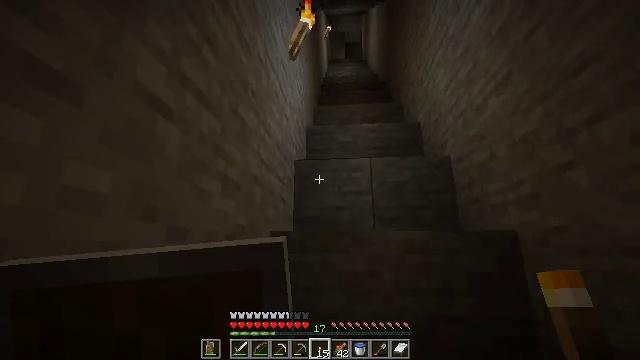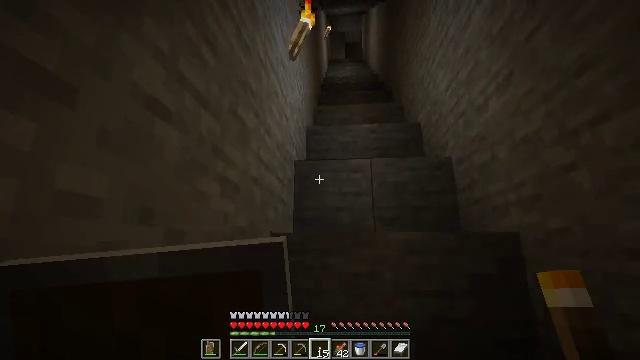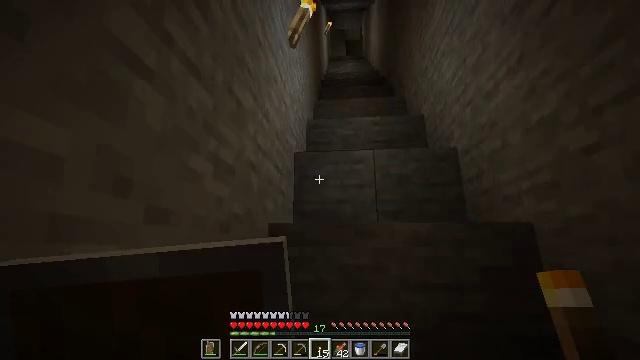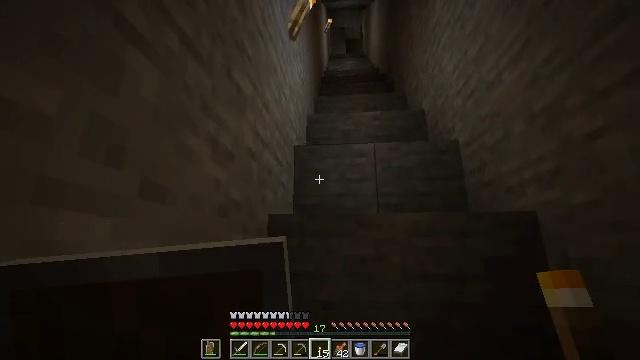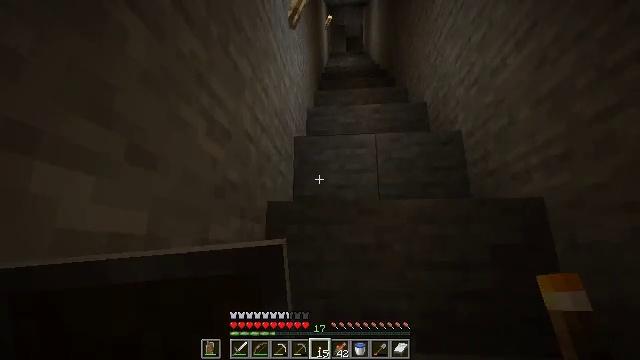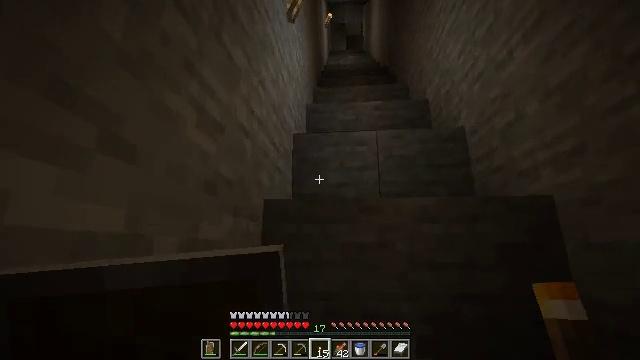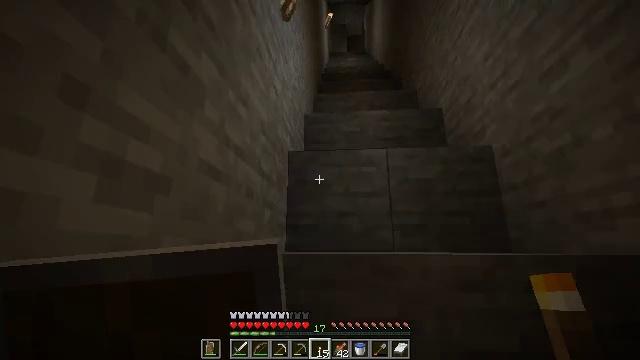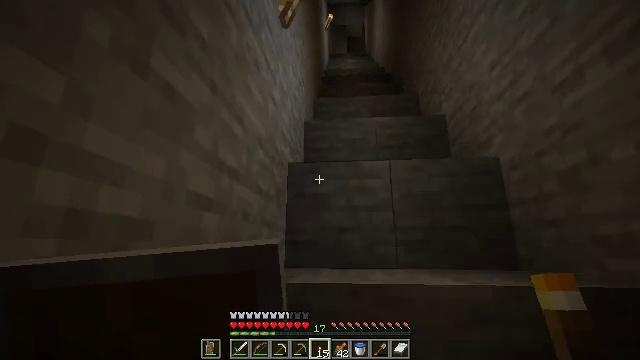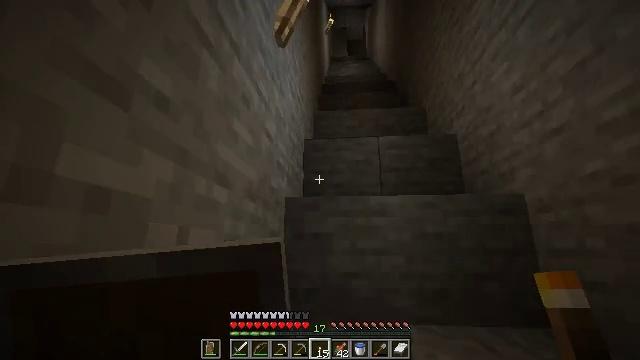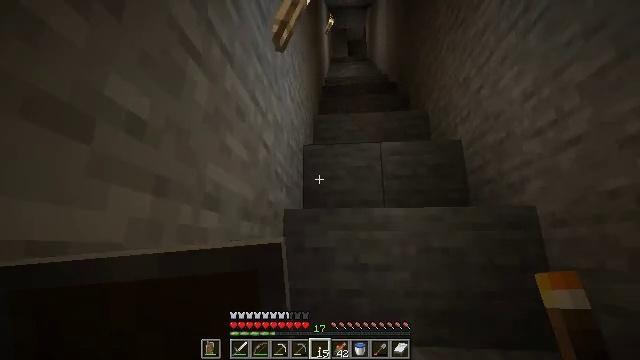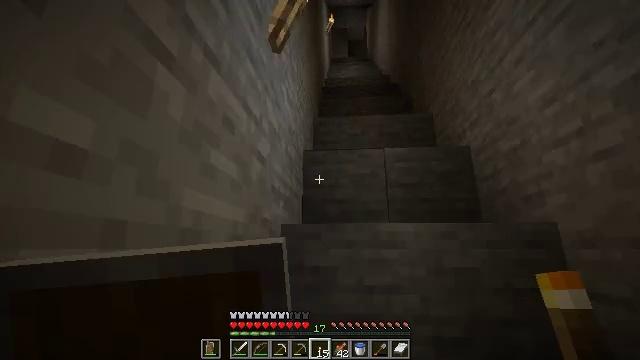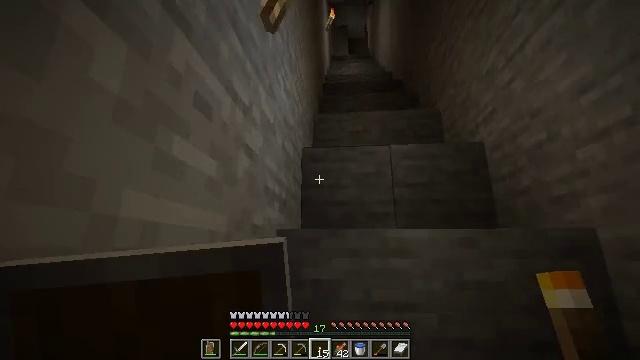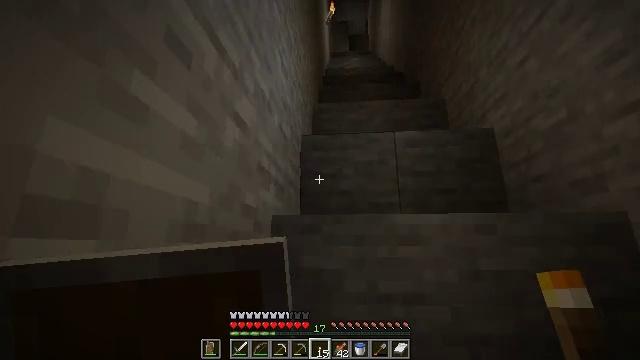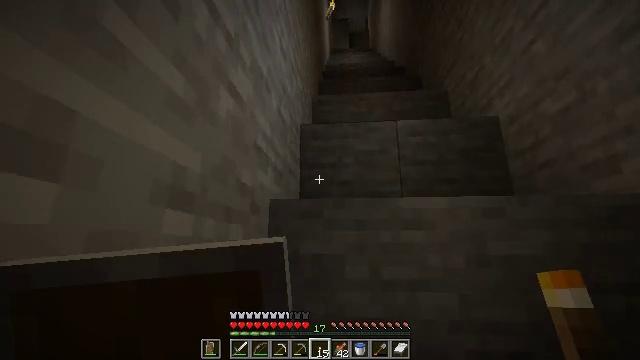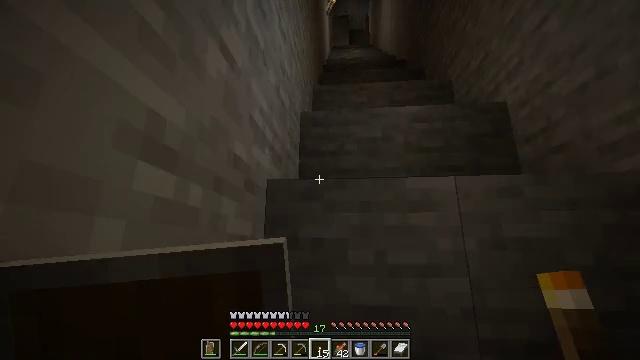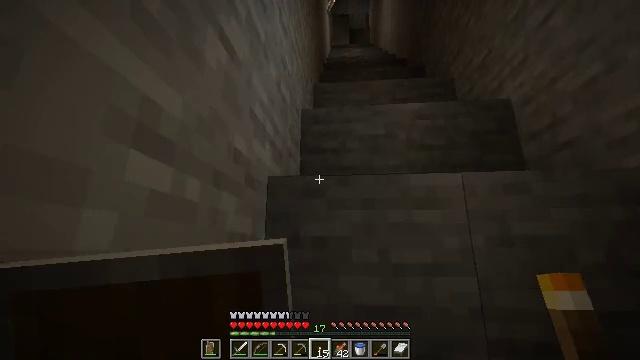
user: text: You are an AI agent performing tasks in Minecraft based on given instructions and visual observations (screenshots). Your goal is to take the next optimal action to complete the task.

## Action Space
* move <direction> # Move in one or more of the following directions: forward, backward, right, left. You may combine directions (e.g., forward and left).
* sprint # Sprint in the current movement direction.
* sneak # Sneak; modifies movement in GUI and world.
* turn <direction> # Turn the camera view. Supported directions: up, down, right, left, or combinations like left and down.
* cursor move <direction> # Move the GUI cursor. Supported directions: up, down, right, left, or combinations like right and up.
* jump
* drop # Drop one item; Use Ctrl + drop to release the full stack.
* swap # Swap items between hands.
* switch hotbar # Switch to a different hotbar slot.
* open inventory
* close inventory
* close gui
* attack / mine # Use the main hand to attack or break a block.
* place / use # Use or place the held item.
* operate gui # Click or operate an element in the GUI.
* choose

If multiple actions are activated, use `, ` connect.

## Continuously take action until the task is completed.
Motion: motion action
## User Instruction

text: Turn redstone dust into a redstone block.
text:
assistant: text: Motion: move forward
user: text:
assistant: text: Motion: move forward
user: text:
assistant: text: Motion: move forward
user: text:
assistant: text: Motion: move forward
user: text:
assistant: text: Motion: move forward
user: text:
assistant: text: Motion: move forward, jump
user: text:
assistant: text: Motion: move forward, jump
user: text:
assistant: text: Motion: move forward, jump
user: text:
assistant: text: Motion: move forward, jump
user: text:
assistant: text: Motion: move forward
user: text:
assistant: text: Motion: move forward
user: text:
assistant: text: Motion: move forward
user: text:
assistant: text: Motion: move forward
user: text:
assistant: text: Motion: move forward
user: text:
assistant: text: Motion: move forward
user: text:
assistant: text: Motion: move forward, jump
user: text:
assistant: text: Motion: move forward, jump
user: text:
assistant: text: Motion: move forward, turn right and down, jump
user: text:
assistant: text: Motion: move forward, turn right and down
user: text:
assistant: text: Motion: move forward
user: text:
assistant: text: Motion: move forward, turn right and up
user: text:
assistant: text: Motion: move forward, turn right and up
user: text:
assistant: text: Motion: move forward, turn right
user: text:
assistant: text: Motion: move forward
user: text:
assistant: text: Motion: move forward, jump
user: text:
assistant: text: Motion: move forward, jump
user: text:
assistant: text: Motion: move forward, jump
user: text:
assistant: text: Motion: move forward
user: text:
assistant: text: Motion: move forward
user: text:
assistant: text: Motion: move forward